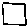
Label: square